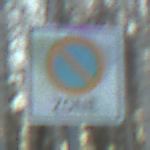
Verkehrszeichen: BeginnEingeschraenktesHalteverbotZone
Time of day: SunriseSunset
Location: Outdoor (Nature)
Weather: Clear
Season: Winter
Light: Natural